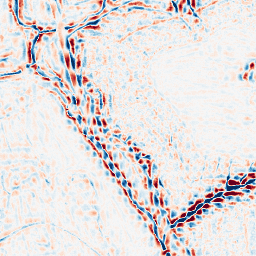
Category: wavelet
Decomposition family: wavelet_dwt
Decomposition parameters: wavelet: db4
level: 3
Upsampling method: sinc_blackman
Upsampling parameters: scale: 2
kernel_size: 8
Upsampling scale: 2